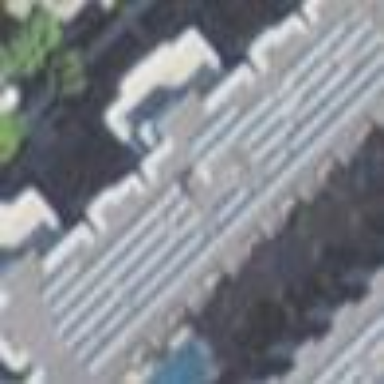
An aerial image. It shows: Solar photovoltaic panel generator.